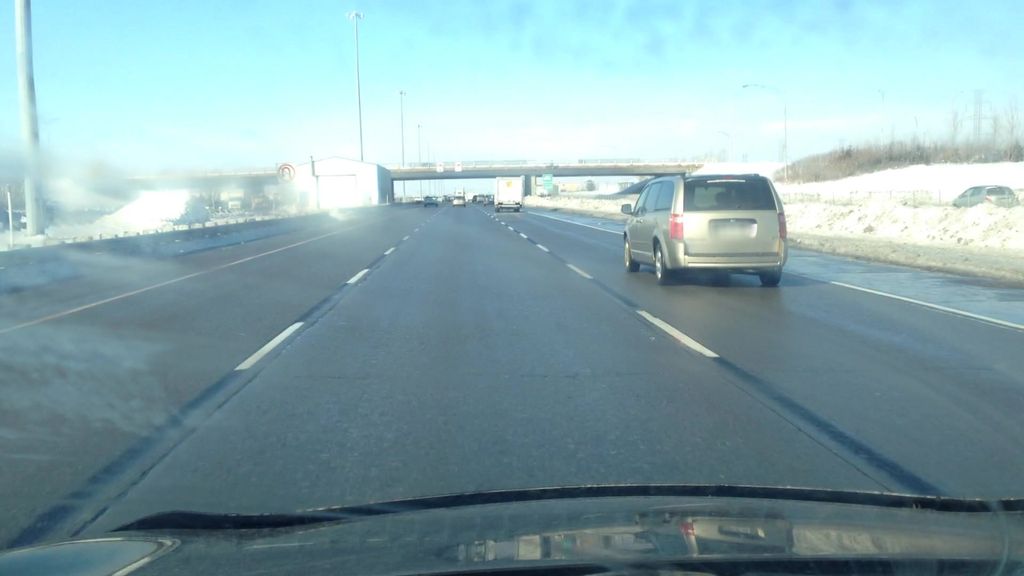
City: montreal